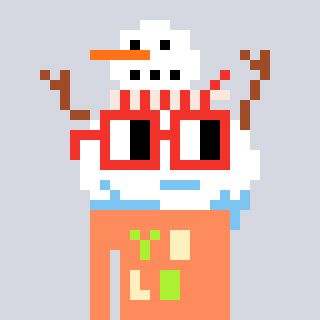
a pixel art character with square red glasses, a snowman-shaped head and a peachy-colored body on a cool background